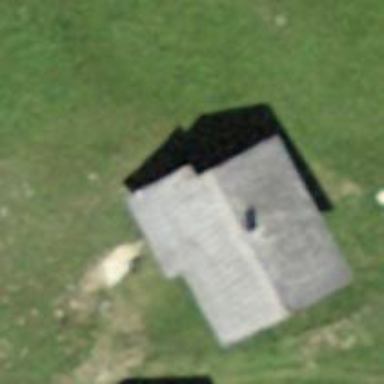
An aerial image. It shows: Bungalow.